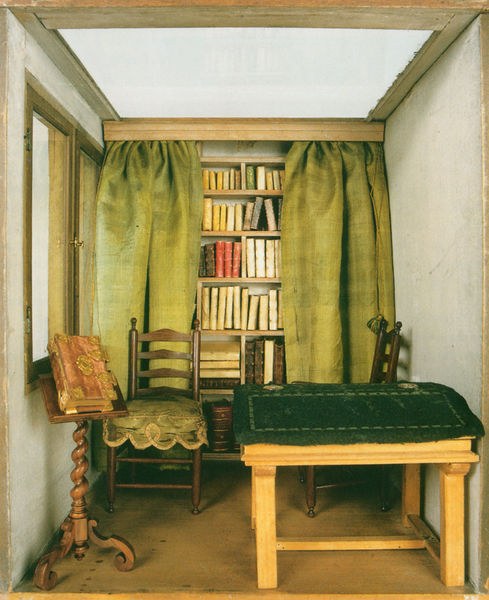
Titel: Puppenhaus von Petronella Oortman
Institution: Amsterdam, Rijksmuseum
Schlagwörter: gemälde, grün, braun, fenster, holz, raum, stuhl, stühle, tisch, weiss, zimmer, tuch, alt, regal, bibel, samt, möbel, tischdecke, vorhang, interieur, stoff, decke, innen, borte, arbeit, farbig, arbeitszimmer, bücher, schreibtisch, modell, klein, gardinen, vorhänge, holzboden, lesen, bett, foto, griff, buch, stich, dielenboden, pult, einband, bücherregal, ständer, bibliothek, buchregal, lesepult, sekretär, goethe, gedrechselt, buchständer, historisch, studio, regel, abdeckung, codex, fenstergriff, lesezimmer